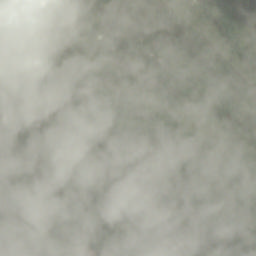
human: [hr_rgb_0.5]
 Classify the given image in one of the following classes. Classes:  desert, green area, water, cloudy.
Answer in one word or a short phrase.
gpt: cloudy